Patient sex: M
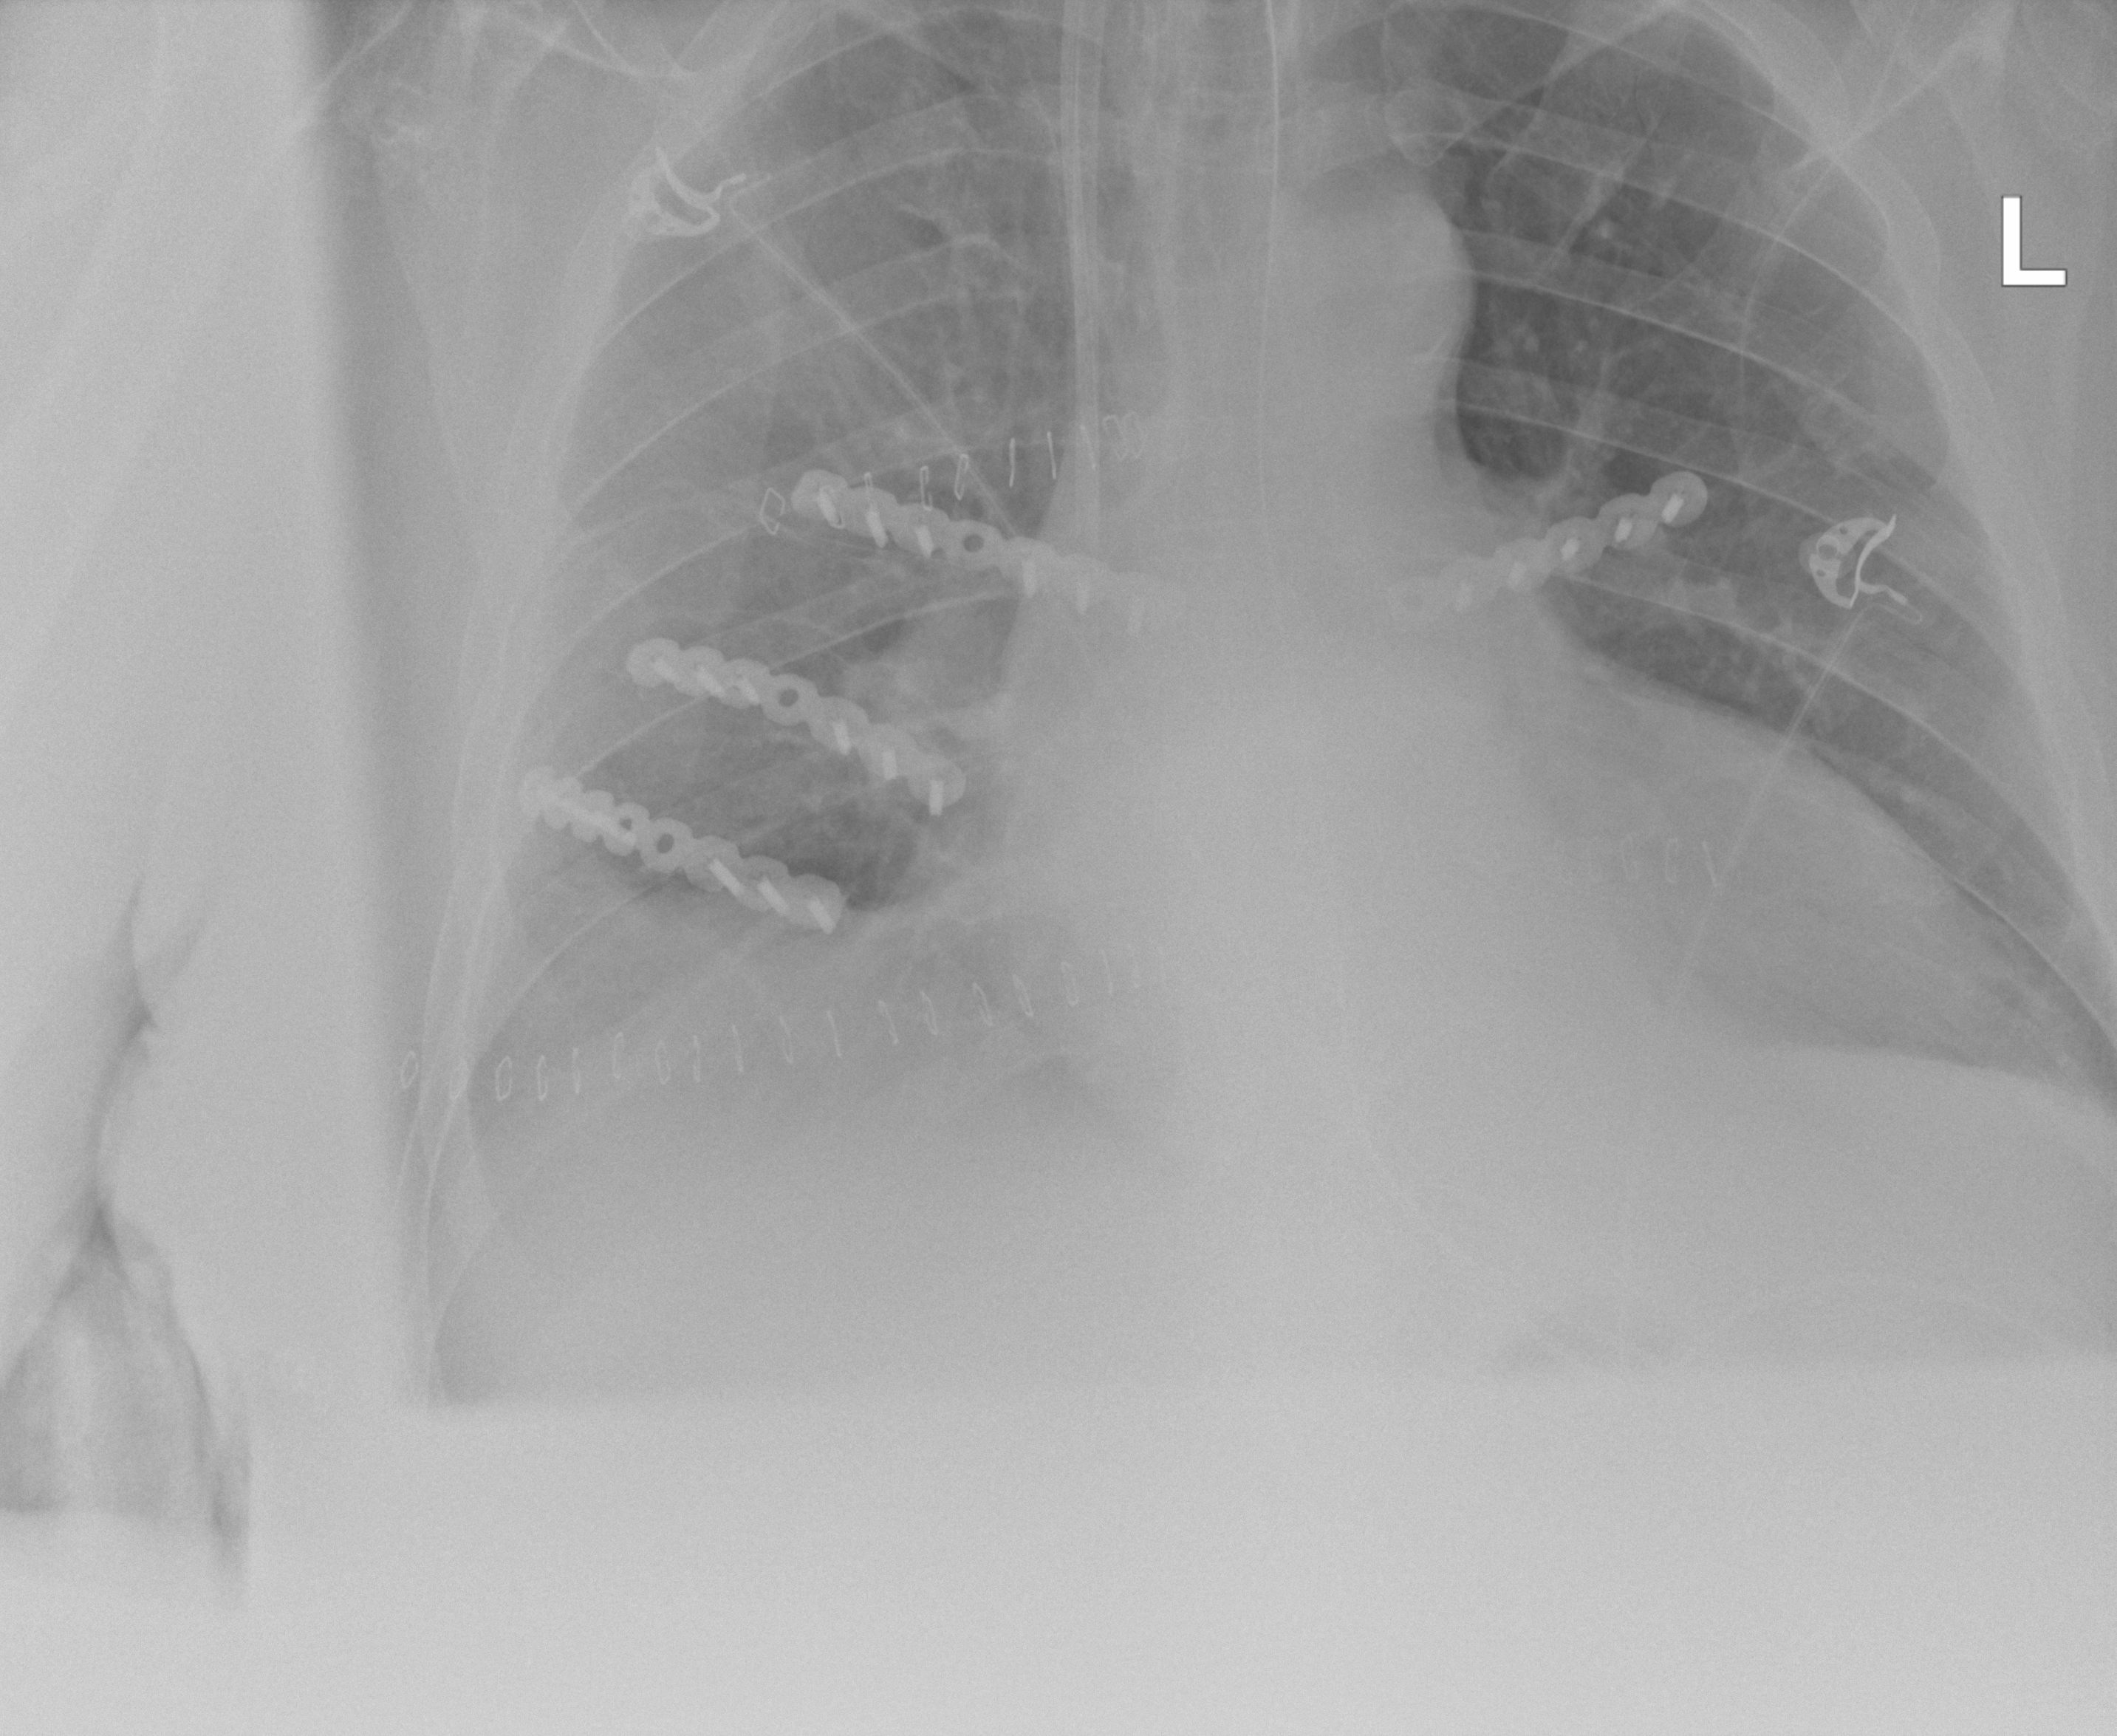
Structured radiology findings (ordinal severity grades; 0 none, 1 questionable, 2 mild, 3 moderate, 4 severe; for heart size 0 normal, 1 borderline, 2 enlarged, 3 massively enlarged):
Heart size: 2
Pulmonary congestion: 0
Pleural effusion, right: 2
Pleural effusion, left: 0
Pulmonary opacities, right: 2
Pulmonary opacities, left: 0
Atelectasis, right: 2
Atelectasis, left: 0